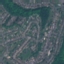
Land use / land cover: Residential